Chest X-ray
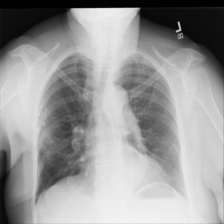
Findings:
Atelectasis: negative
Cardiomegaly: positive
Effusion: negative
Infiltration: negative
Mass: negative
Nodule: negative
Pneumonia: negative
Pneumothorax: negative
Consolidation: negative
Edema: negative
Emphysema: negative
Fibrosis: negative
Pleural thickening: negative
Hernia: negative